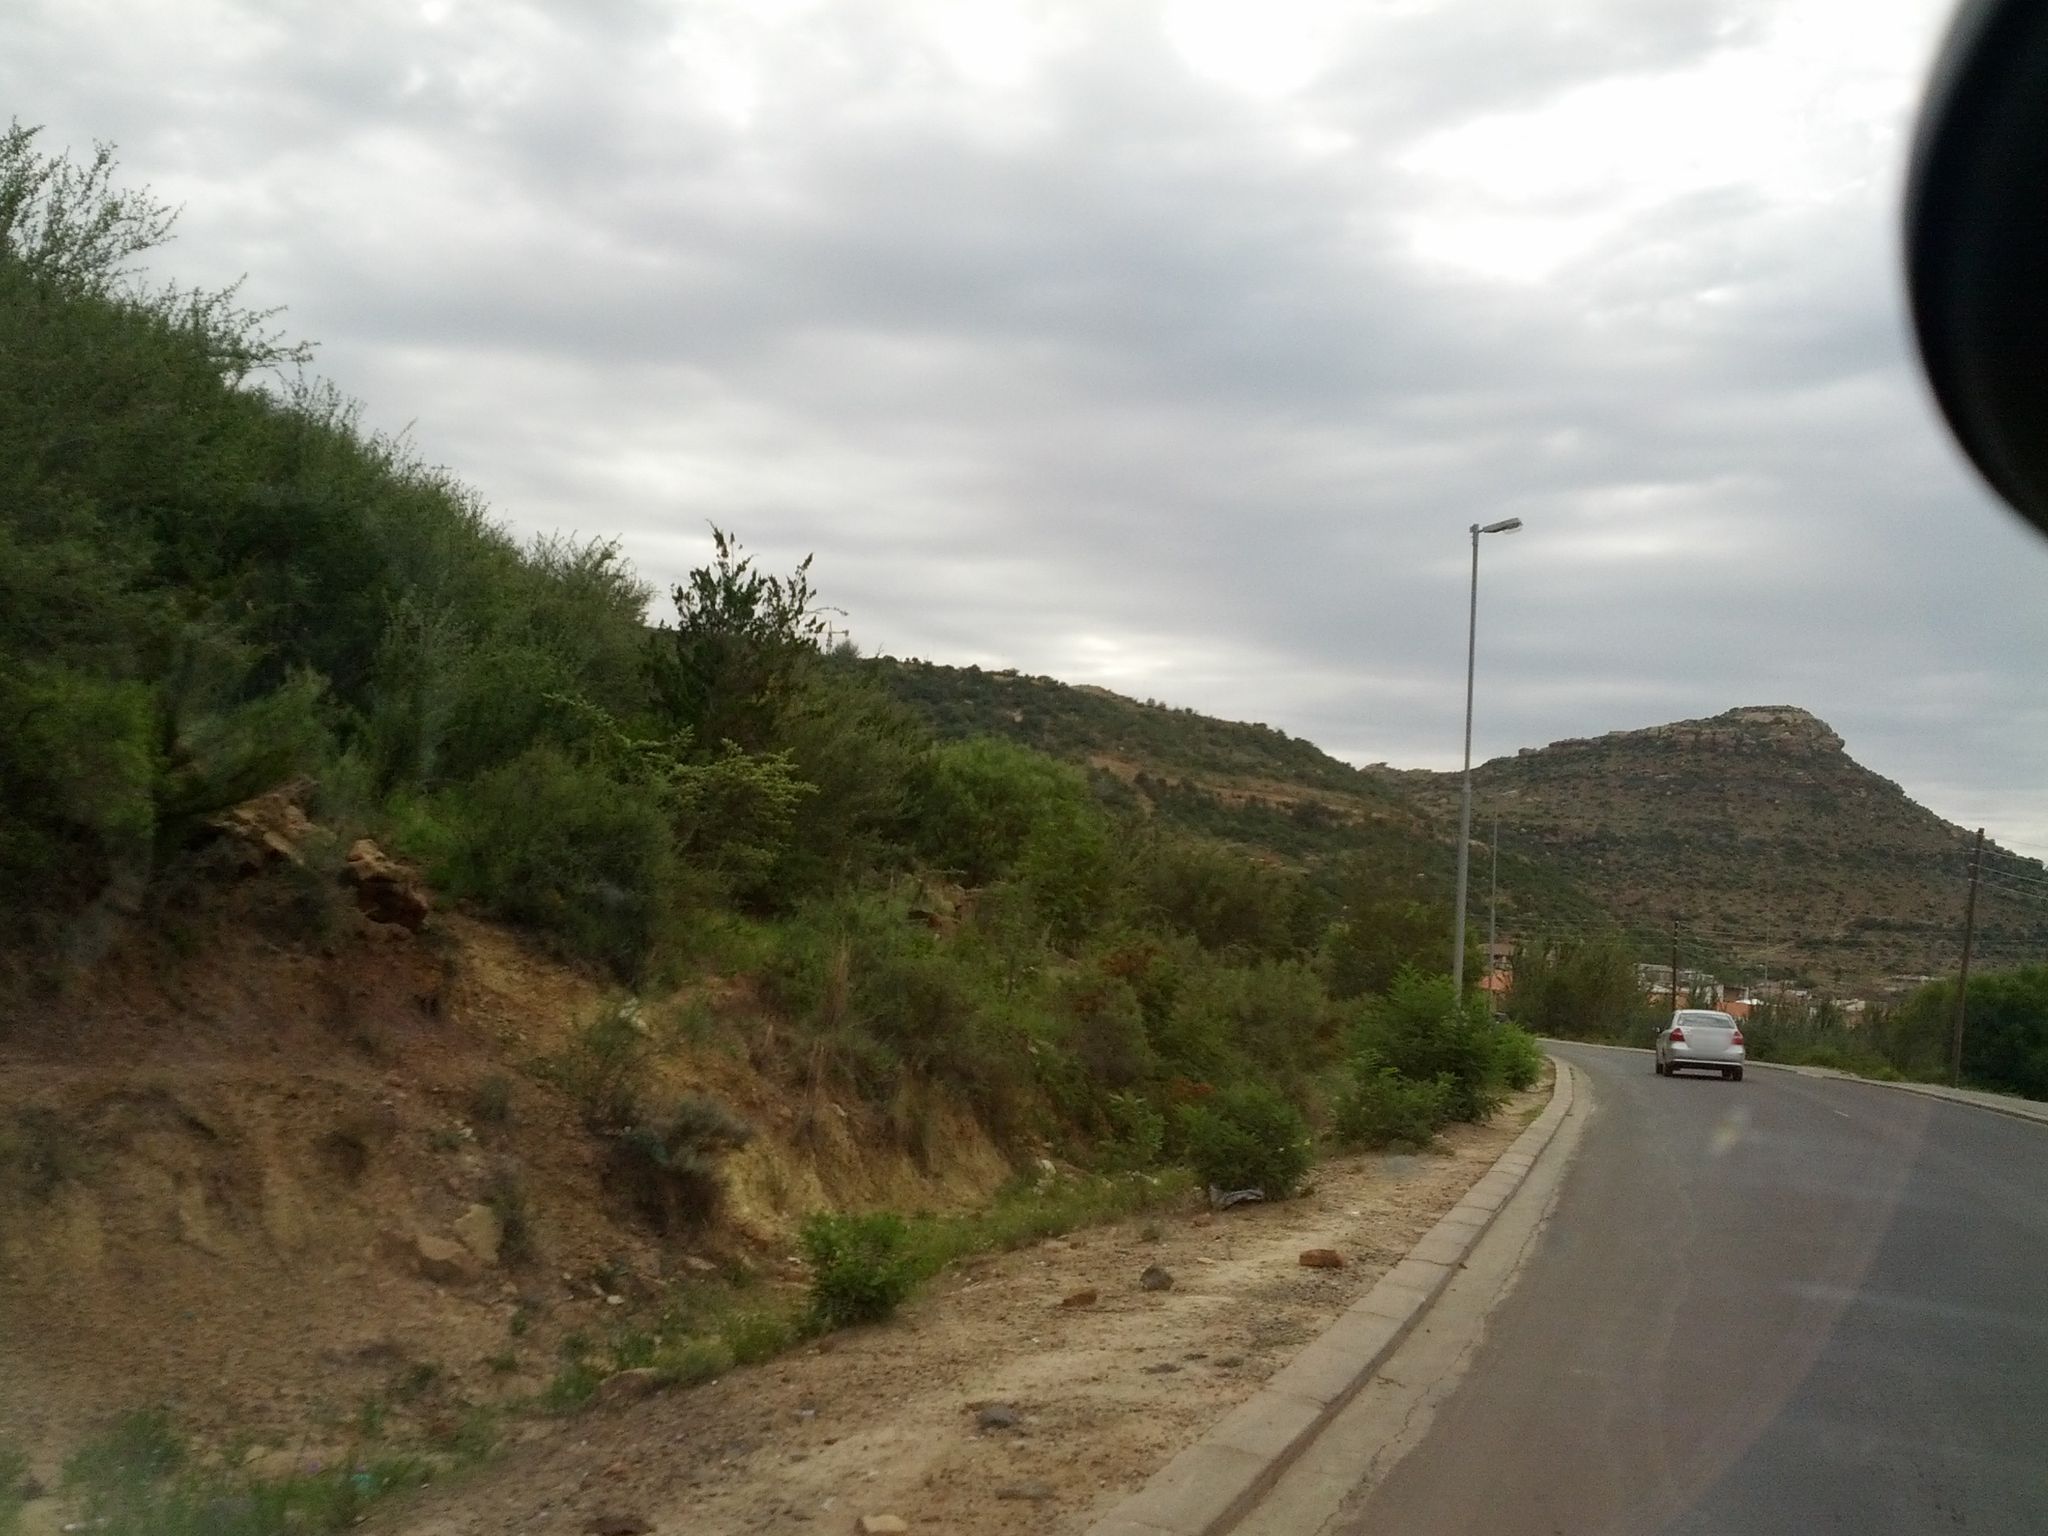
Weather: cloudy
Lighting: day
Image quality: slightly poor
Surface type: driving surface
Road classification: path
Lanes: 2.0
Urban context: urban centre
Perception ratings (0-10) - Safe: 4.02, Lively: 2.26, Beautiful: 7.28, Boring: 3.5, Depressing: 7.52, Wealthy: 1.24